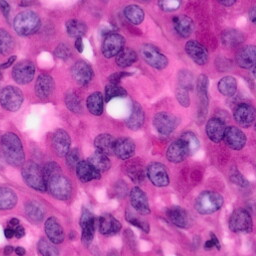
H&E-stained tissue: Pancreatic